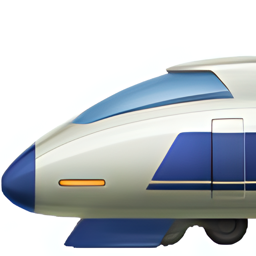
Name: high speed train with bullet nose
Emoji: 🚅
Group: Travel & Places
Sub-group: transport-ground